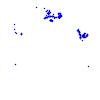
Particle: kaon